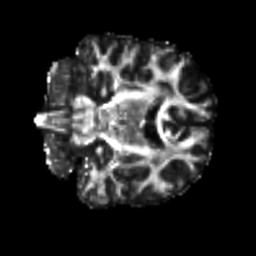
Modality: FA
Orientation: coronal
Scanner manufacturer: siemens
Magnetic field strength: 3 T
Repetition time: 9.6 s
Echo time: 0.077 s